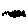
Label: cloud